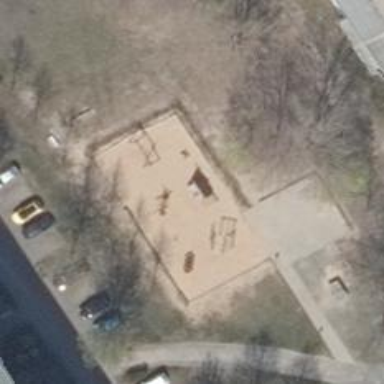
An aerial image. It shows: Playground area for leisure activities on the land.